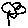
Label: flower